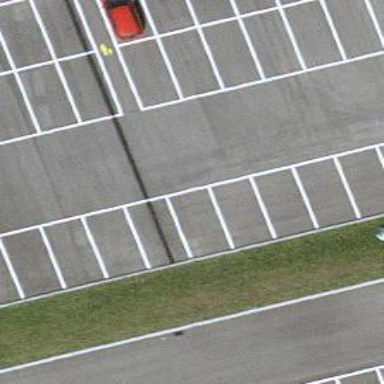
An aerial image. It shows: Parking aisle designated as service road.